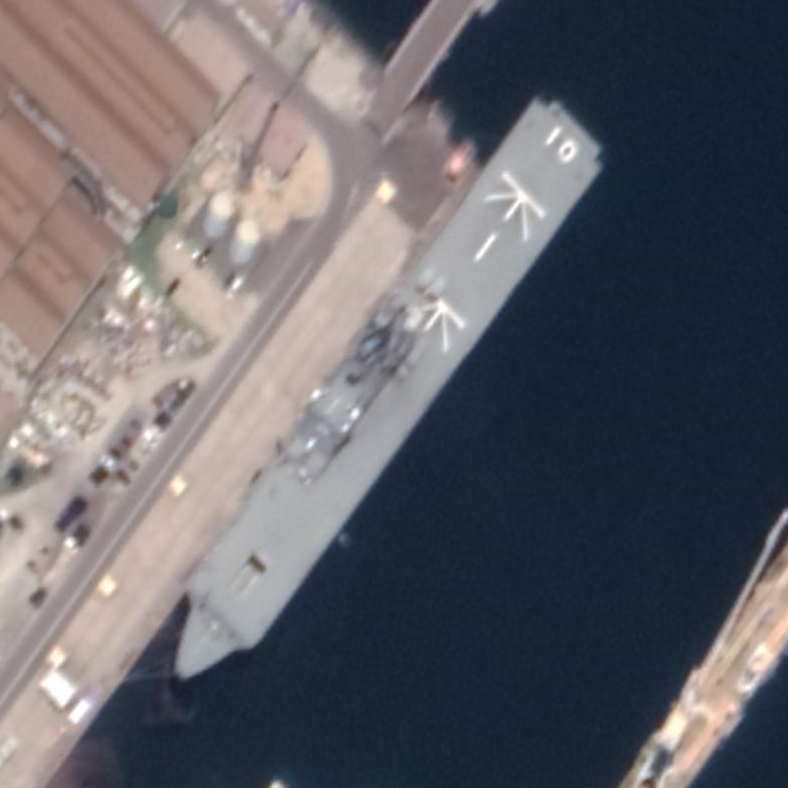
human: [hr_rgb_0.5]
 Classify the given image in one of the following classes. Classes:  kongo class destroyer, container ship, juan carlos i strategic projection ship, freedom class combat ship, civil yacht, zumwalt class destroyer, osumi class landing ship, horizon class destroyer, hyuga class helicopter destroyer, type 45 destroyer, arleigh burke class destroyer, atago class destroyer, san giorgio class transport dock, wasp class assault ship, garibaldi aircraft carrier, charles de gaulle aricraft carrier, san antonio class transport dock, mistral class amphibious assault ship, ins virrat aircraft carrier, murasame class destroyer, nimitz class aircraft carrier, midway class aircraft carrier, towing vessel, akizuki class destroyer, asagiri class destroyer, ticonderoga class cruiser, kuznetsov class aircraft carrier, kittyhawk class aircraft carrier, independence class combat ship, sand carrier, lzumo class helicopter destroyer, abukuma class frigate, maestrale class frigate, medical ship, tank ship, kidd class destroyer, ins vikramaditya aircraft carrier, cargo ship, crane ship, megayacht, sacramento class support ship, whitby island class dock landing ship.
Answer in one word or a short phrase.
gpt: Osumi class landing ship